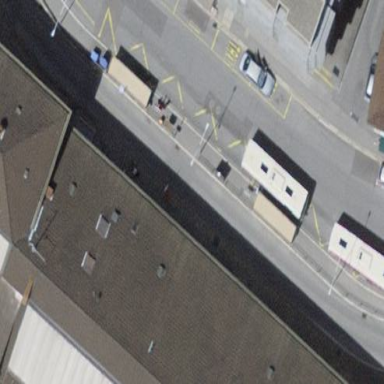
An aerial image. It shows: Platform road.